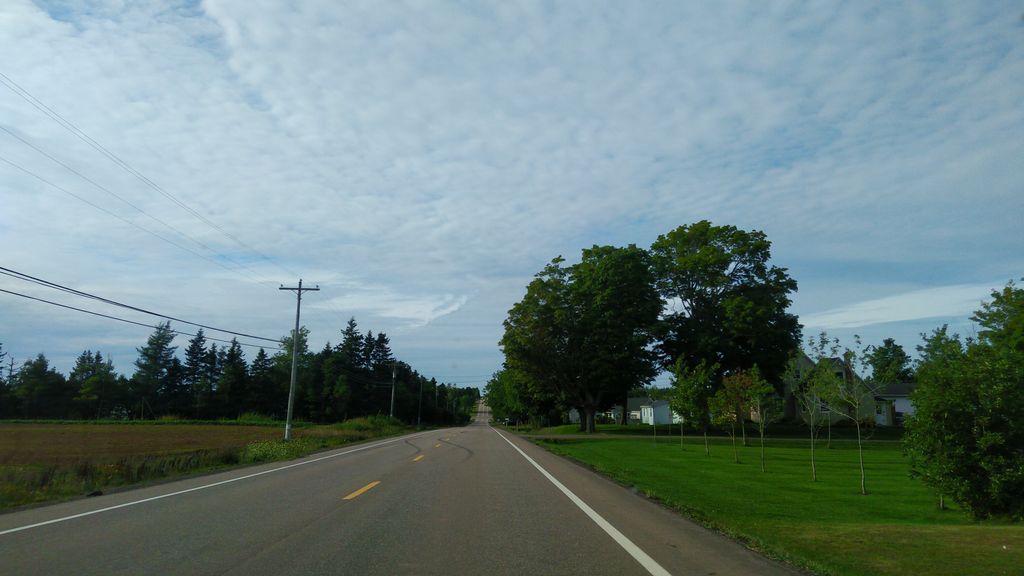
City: charlottetown